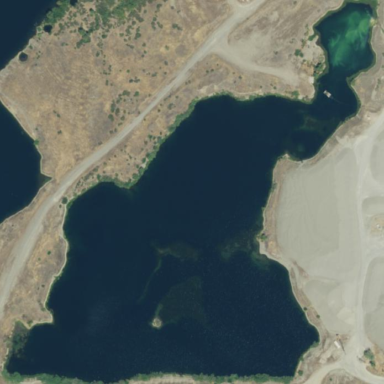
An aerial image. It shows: Man-made tailings pond.